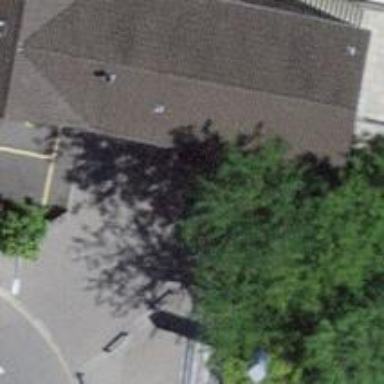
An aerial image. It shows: Restaurant.